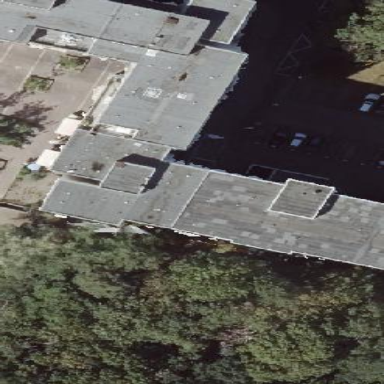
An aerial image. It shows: Building with apartments and flat roof.